An envelope spectrum derived from a bearing vibration measurement is shown; the reference markers locate BPFO, BPFI, BSF and FTF for this bearing geometry and shaft speed. Based on the visible evidence, which condition applies: normal, inner_race, outer_race, ball?
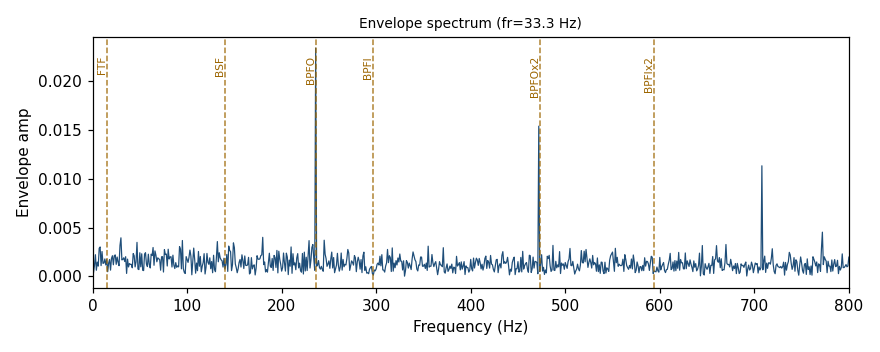
Answer: outer_race